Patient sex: F
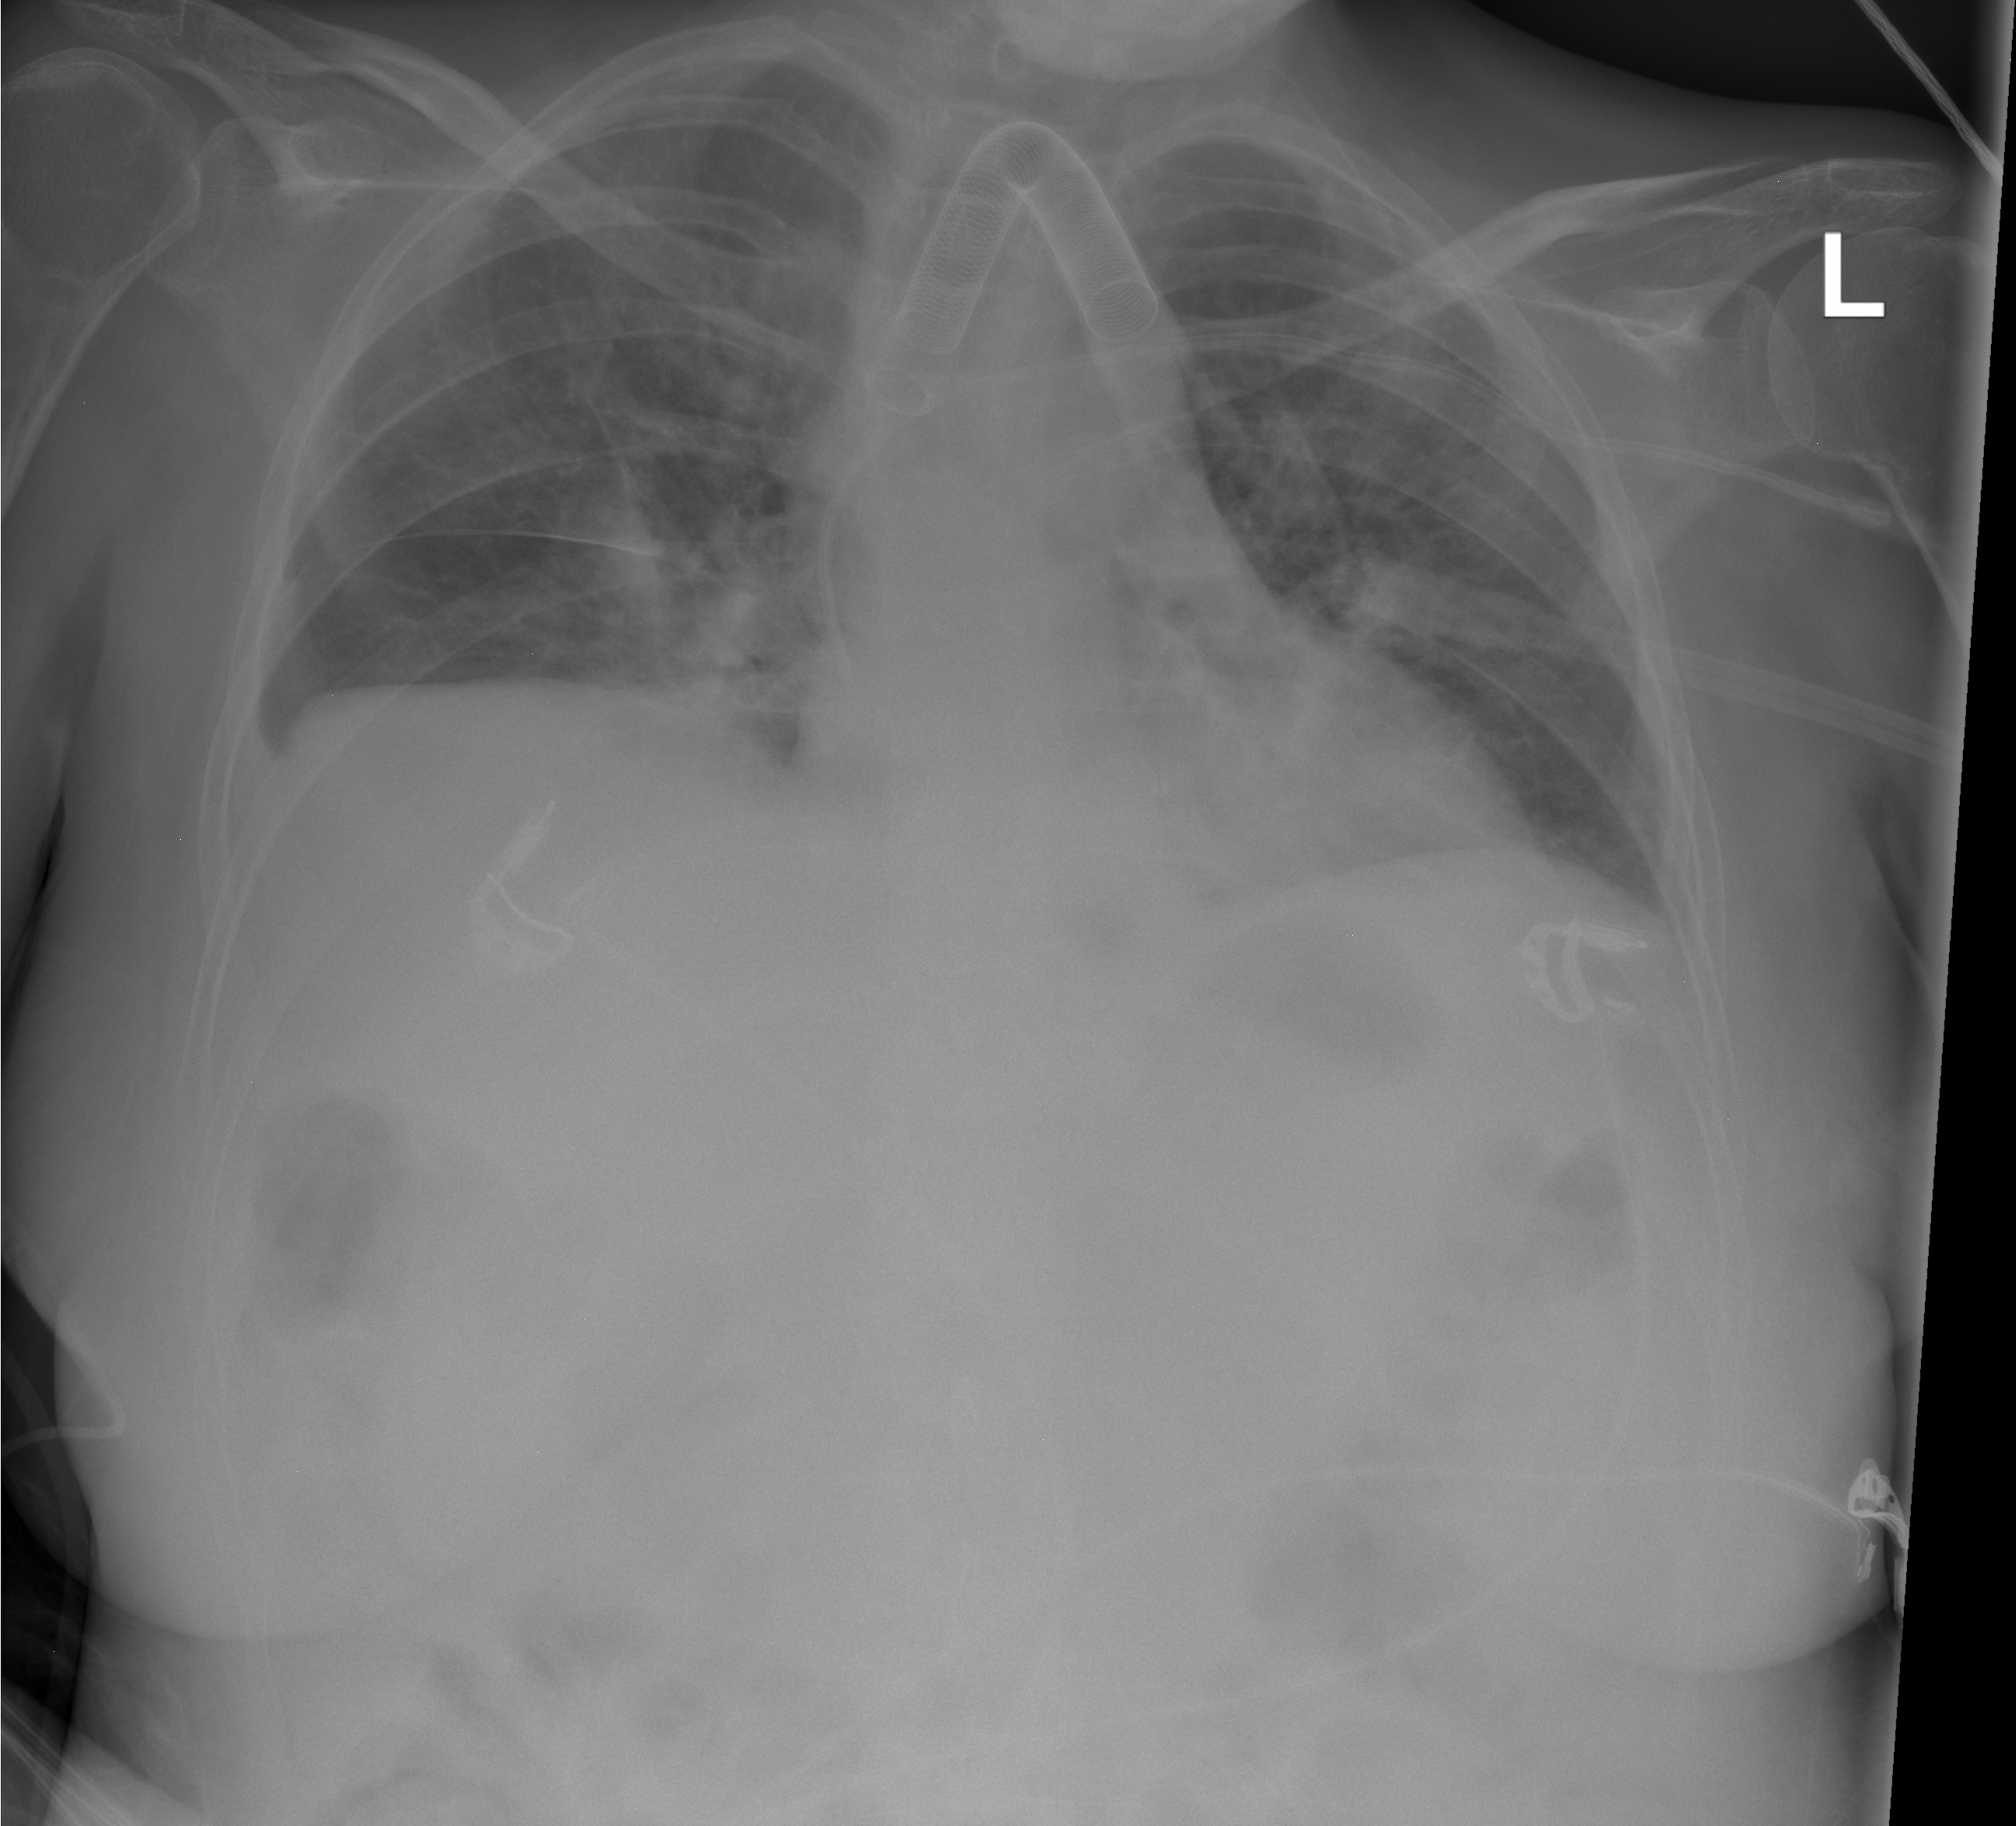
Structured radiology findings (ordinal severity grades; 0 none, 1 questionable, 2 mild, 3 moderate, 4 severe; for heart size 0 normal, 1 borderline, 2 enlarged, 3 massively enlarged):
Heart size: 0
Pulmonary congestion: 0
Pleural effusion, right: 0
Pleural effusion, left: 0
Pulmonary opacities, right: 0
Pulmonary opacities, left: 0
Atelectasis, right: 2
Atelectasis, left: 0